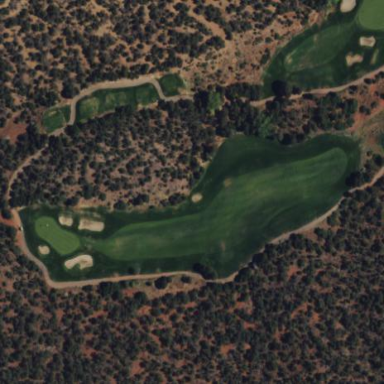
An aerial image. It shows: Grassy area designated as golf fairway.